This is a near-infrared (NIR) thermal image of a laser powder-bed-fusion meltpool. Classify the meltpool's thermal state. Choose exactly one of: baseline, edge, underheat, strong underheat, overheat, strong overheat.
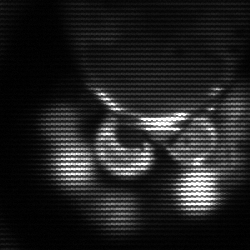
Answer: baseline